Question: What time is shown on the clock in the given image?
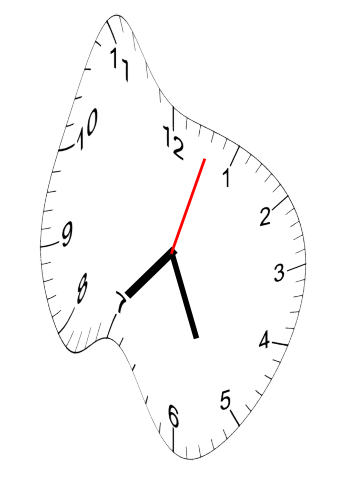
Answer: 07:26:03